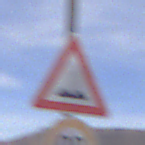
Verkehrszeichen: UnebeneFahrbahn
Zusatzzeichen unten: Geschwindigkeit90
Umgebung: Outdoor, Nature
Tageszeit: MorningAfternoon
Wetter: PartlyCloudy
Licht: Natural
Jahreszeit: NotSpecified
Kontrast: HighContrast